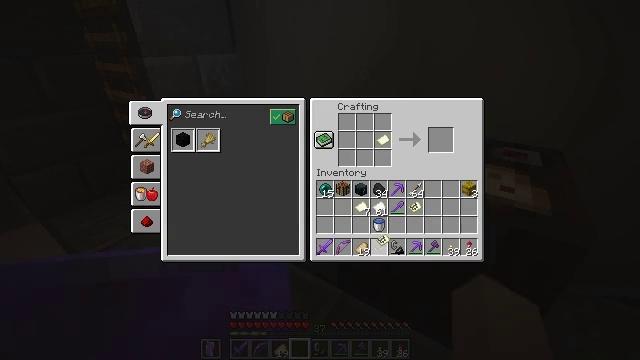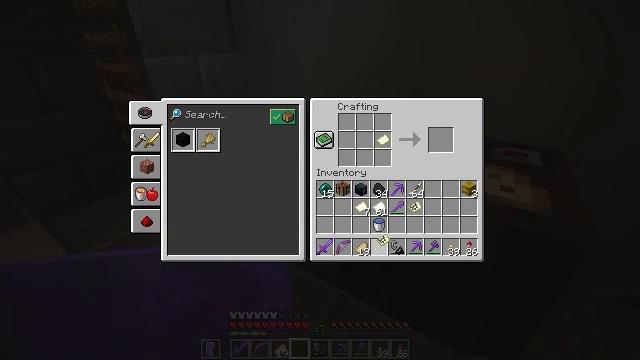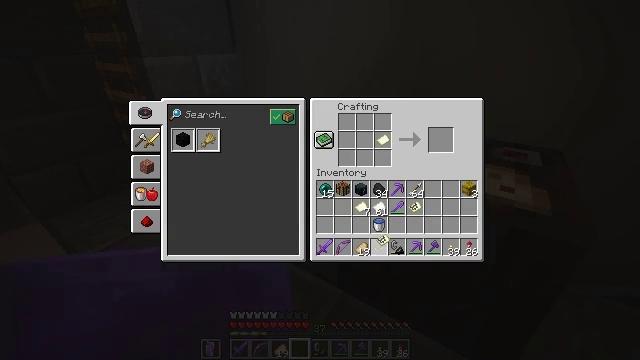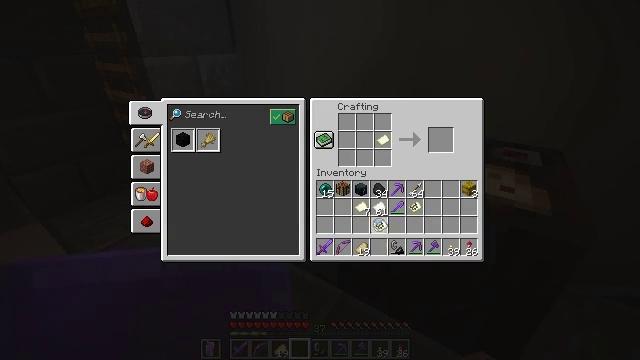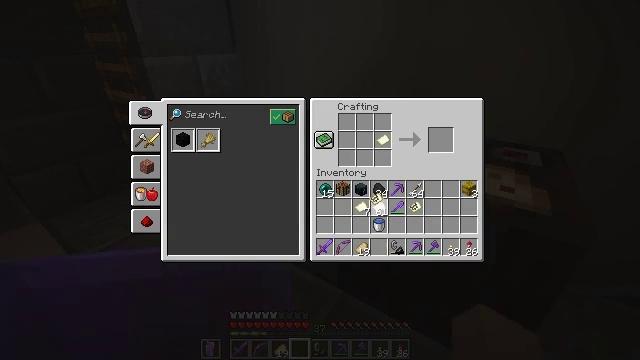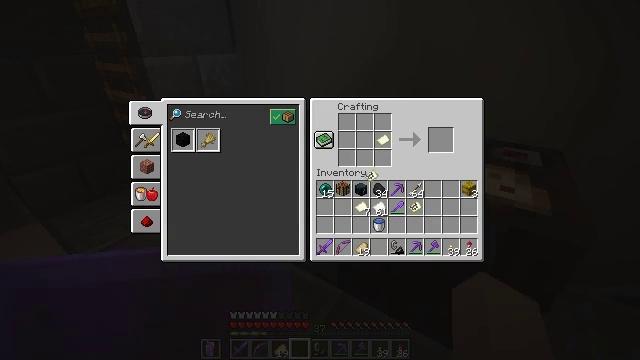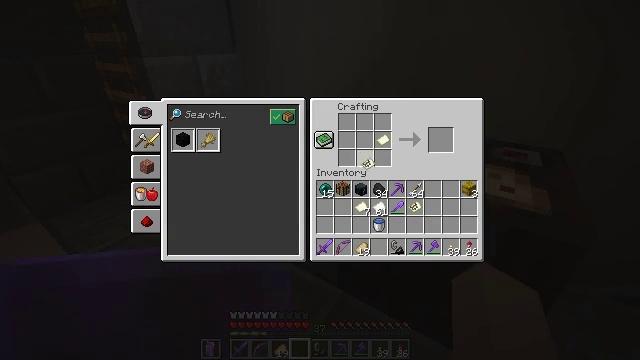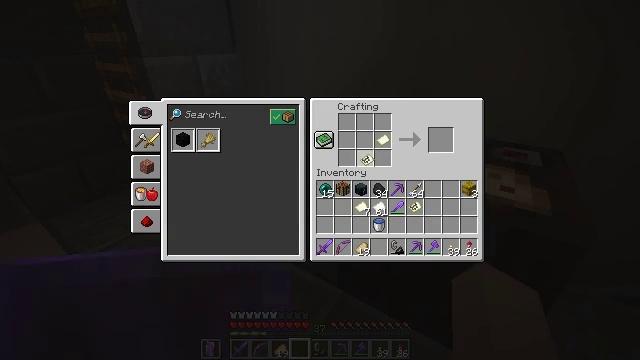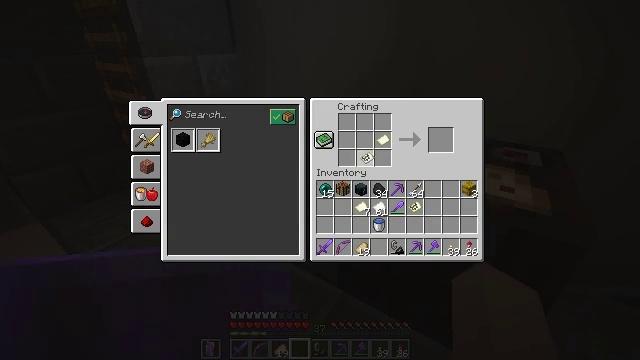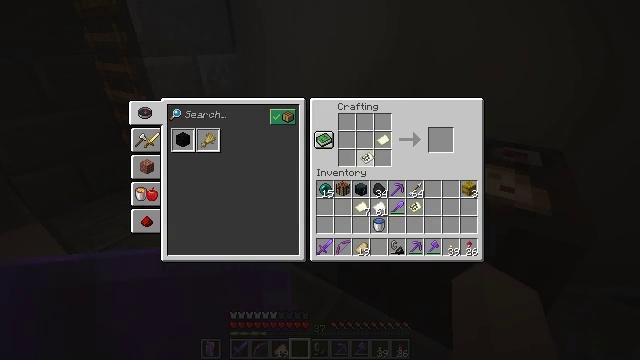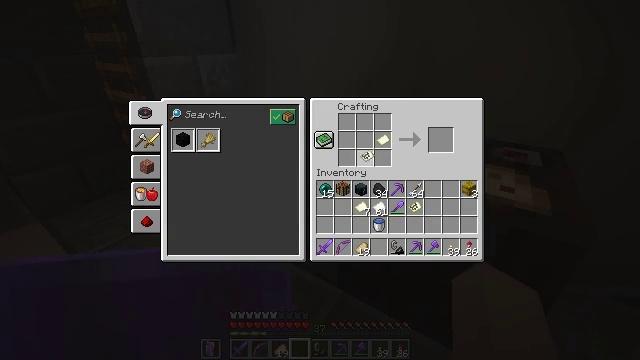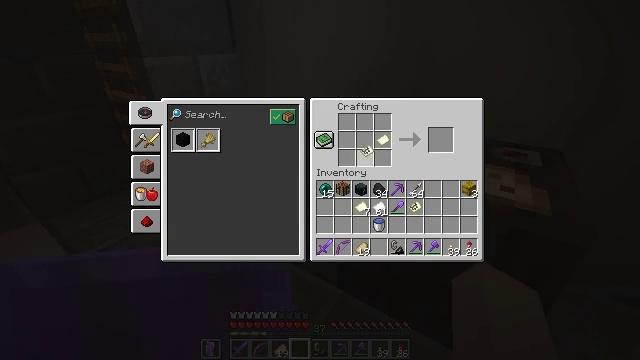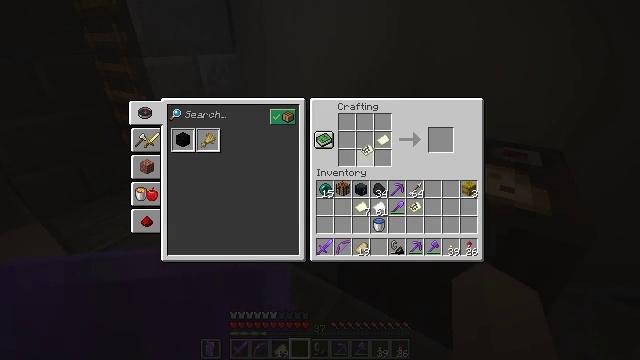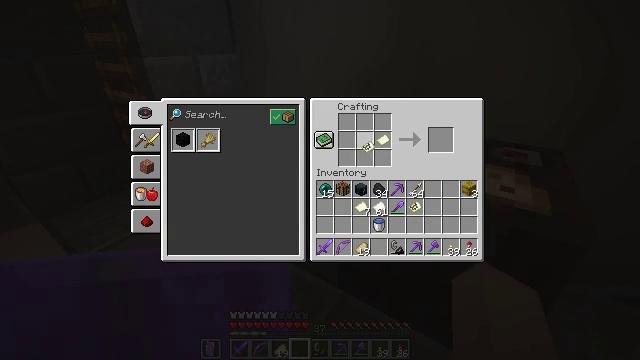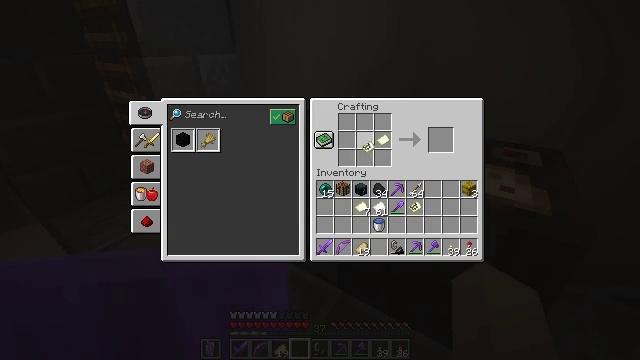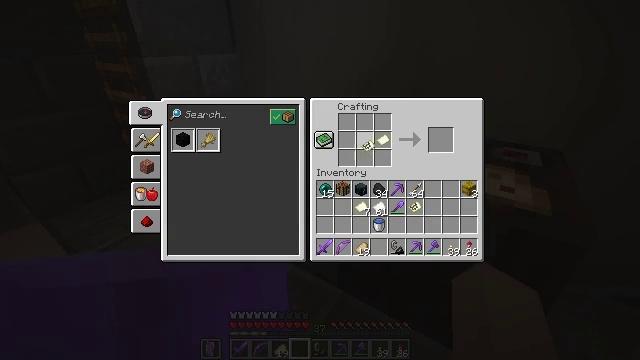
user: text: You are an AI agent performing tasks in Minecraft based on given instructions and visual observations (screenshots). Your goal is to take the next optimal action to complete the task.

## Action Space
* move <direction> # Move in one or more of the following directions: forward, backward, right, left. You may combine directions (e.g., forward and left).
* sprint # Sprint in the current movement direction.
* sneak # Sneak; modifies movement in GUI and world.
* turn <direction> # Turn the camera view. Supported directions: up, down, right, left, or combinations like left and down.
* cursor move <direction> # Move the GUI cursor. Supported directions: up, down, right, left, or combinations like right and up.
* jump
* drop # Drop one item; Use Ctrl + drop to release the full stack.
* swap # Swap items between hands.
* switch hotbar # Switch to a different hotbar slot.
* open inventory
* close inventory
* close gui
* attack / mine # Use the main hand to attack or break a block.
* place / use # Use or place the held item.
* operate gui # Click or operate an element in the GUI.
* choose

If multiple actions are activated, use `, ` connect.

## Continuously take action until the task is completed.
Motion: motion action
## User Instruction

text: Open your inventory to craft a filled map.
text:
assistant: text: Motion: attack / mine
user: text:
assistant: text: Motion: no_op
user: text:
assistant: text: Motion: turn up
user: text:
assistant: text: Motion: turn up
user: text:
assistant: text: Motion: turn up
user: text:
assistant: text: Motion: turn up
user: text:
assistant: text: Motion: no_op
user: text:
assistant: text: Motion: no_op
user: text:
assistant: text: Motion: no_op
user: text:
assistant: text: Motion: no_op
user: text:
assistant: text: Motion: no_op
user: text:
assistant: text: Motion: no_op
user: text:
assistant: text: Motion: no_op
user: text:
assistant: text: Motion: no_op
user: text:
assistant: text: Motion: no_op
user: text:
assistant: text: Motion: no_op
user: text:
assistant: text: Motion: no_op
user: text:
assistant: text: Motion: attack / mine
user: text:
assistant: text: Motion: attack / mine
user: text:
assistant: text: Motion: attack / mine
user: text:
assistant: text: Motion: no_op
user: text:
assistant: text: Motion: no_op
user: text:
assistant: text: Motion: turn right
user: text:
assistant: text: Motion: no_op
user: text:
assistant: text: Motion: turn right
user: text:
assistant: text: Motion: turn right
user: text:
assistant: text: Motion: turn right
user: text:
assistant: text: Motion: no_op
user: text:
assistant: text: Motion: no_op
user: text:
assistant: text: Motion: no_op